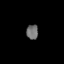
Tissue: lung
Cell type: Epithelial cells
Senescence score: 0.2023
Nuclear area (px): 169
Mean DAPI intensity: 111.308